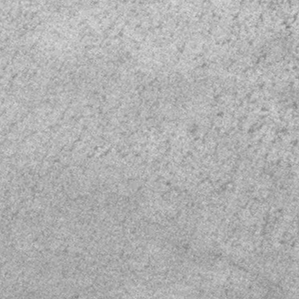
Label: frost